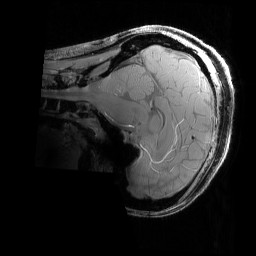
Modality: PDw
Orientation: sagittal
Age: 24
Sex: female
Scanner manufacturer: siemens
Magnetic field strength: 6.98 T
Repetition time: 1.78 s
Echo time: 0.00386 s